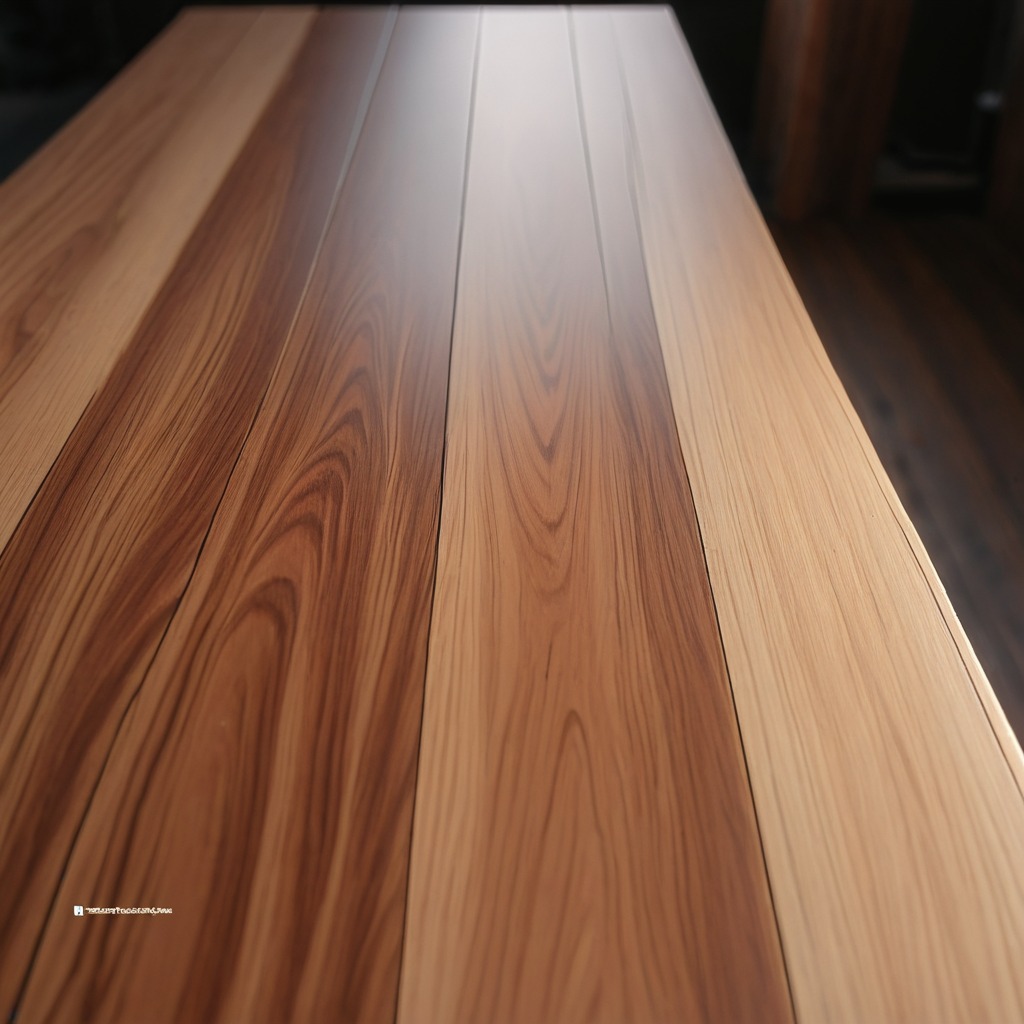
A metal screw is lying on a wooden table in a carpentry studio rich wood textures side lighting